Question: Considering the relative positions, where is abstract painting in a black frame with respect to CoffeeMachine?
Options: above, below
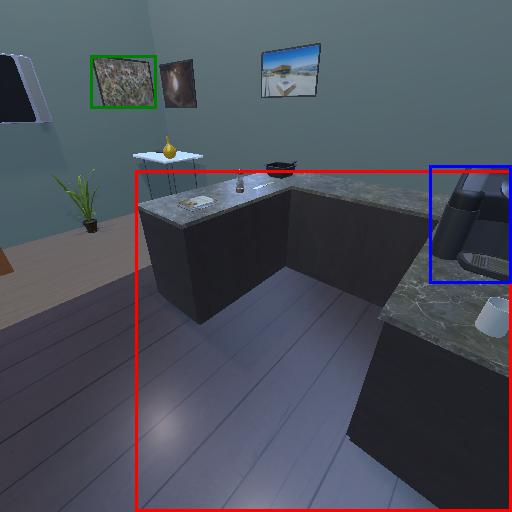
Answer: above